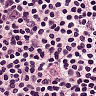
Metastatic tissue present: no